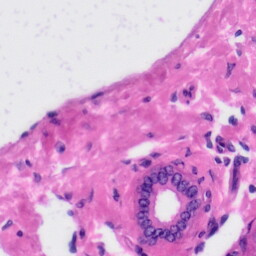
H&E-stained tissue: Liver